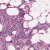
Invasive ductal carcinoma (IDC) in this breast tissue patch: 1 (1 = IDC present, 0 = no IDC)